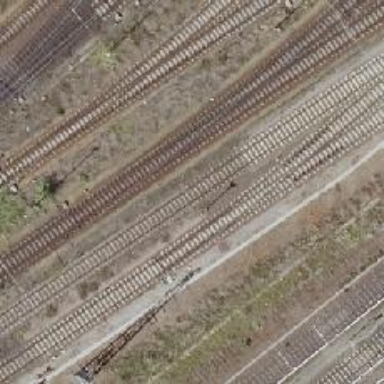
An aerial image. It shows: Railway signal.